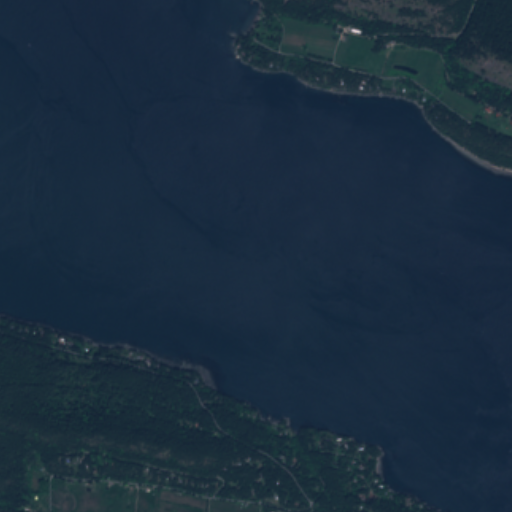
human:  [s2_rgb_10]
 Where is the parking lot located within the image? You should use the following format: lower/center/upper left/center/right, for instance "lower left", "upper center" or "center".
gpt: The parking lot is located in the upper right of the image.
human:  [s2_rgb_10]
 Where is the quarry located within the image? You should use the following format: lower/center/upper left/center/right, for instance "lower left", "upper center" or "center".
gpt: There is no quarry in the image.